Question: I have a problem with log4j. I'm trying to use this for logging in a file some actions in my Rest Web Service. I am developing the web service in java with jersey framework. I am using Eclipse and a Maven Project.

I've created my MWlogs.properties and placed under src. The content of this file is:
'''
# LOG4J daily rolling log files configuration
log4j.rootLogger=DEBUG, RollingAppender
# RollingAppender configuration
log4j.appender.RollingAppender=org.apache.log4j.DailyRollingFileAppender
log4j.appender.RollingAppender.File=./logs/mobiwallet.log
log4j.appender.RollingAppender.DatePattern='.'yyyy-MM-dd
log4j.appender.RollingAppender.layout=org.apache.log4j.PatternLayout
log4j.appender.RollingAppender.layout.ConversionPattern=[%p] %d %c %M - %m%n
'''
Then under service package I've tried to test log4j but it's not running correctly. What I have in this class under service package is:
'''
...
import org.apache.log4j.Logger;
import org.apache.log4j.PropertyConfigurator;
...
@Path("/UserActions")
public class UserActions {
static final Logger logger = Logger.getLogger(UserActions.class);
...
public MW_USER_DATA_QUERY_RESPONSE reqMWUser(InputStream userRequest){
PropertyConfigurator.configure("MWlogs.properties");
...
logger.info("Consulta de MW USER!!!!!");
return reply;
}
}
'''
Tomcat is launching some error when I try to run the project:
'''
log4j:ERROR Could not read configuration file [MWlogs.properties].
'''
And when logger.info is executed Tomcat shows also the following error message:
'''
log4j:WARN No appenders could be found for logger (service.UserActions).
log4j:WARN Please initialize the log4j system properly.
log4j:WARN See http://logging.apache.org/log4j/1.2/faq.html#noconfig for more info
'''
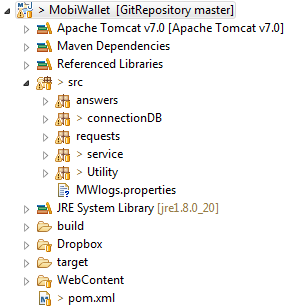
Answer: > Tomcat is launching some error when I try to run the project:'log4j:ERROR Could not read configuration file [MWlogs.properties].'
It seems either the stacktrace isn't being logged or you're just not showing it to us. But most likely there is also a 'FileNotFoundException' being thrown to go along with the above message.
<URL> is going to look for a file on the file system, starting at the working directory.
With the location of your properties file, it will be a class path resource and should be read via an URL, which 'PropertiesConfigurator' has an overloaded 'confiure(URL)' method for. So change the call to
'''
PropertyConfigurator.configure(getClass().getResource("/MWlogs.properties"));
'''
Assuming your 'MWlogs.properties' gets built to root of the classpath (which it should), the above should work. I tested it. If for some reason it still doesn't work, you can try to put the file in 'src/main/resources' or you can try to explicitly put it in the app in tomcat
'''
<tomcat>/webapps/exploded-war/WEB-INF/classes/MWlogs.properties
'''